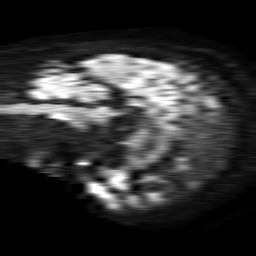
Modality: TRACE
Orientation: sagittal
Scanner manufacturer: philips
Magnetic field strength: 1.5 T
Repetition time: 4.6 s
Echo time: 0.09059 s